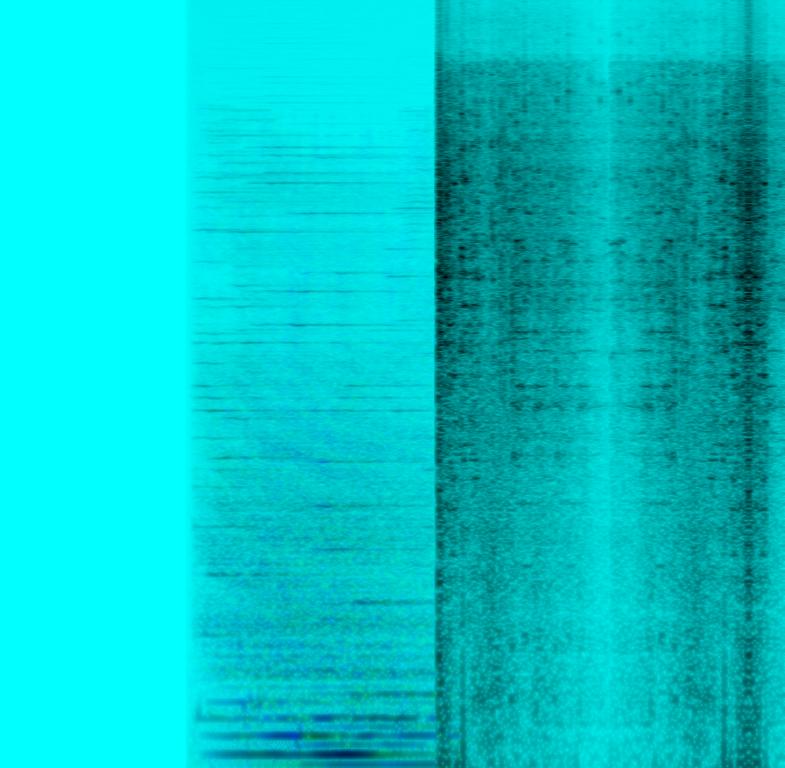
This song contains several synth pad sounds from the low, to the mid and higher register. Then the sounds stop and a glass breaking sound comes in as it gets reversed right away. This song may be playing in an advertisement.